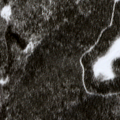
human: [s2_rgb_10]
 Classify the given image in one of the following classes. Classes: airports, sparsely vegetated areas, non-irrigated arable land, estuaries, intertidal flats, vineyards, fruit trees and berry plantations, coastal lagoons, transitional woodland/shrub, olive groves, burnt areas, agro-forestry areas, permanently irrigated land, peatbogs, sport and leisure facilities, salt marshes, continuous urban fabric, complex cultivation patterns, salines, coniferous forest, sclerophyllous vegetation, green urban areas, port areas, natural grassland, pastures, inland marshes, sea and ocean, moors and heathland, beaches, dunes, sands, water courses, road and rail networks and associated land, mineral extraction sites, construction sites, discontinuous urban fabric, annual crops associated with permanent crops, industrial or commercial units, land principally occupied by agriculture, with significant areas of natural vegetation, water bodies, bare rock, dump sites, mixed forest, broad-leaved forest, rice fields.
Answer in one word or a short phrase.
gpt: coniferous forest, mixed forest